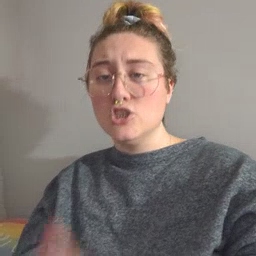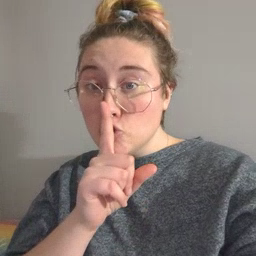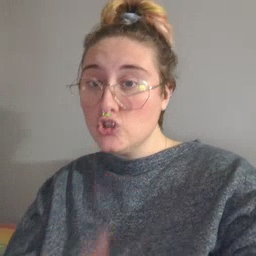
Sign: shhh